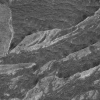
Atmospheric dust classification: not_dusty